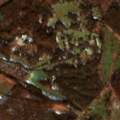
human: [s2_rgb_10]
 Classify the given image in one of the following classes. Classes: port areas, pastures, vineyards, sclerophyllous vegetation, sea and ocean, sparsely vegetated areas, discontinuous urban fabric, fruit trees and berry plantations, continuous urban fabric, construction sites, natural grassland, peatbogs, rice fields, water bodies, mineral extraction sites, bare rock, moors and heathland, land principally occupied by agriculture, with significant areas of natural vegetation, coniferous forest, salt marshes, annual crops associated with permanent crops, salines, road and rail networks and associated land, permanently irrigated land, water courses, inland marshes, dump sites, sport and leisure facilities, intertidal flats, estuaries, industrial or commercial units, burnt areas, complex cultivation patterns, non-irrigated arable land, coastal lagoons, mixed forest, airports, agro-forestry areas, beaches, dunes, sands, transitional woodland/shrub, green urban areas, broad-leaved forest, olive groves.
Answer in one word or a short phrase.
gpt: non-irrigated arable land, broad-leaved forest, transitional woodland/shrub